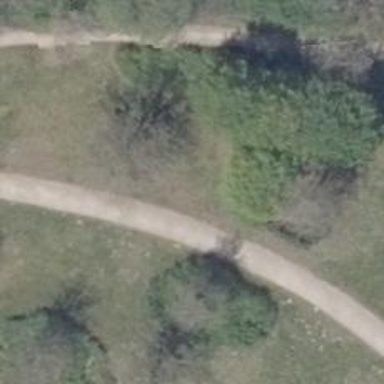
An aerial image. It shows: Footway along the road.